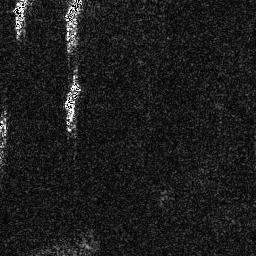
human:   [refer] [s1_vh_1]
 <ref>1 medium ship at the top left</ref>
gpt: <box>[[3, 0, 10, 14, 0]]</box>